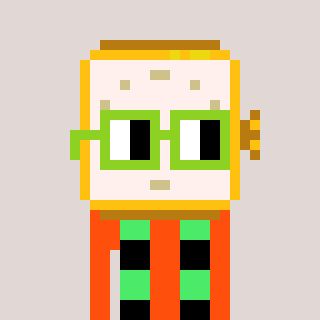
a pixel art character with square light green glasses, a watch-shaped head and a orange-colored body on a warm background